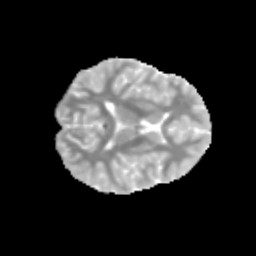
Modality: MD
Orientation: axial
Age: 11
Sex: female
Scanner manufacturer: siemens
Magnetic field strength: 3 T
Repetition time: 3.8 s
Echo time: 0.07 s